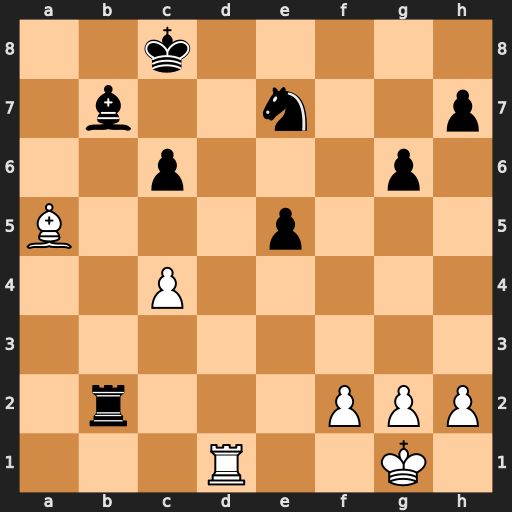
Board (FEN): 2k5/1b2n2p/2p3p1/B3p3/2P5/8/1r3PPP/3R2K1
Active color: w
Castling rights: -
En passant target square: -
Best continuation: Rd8#